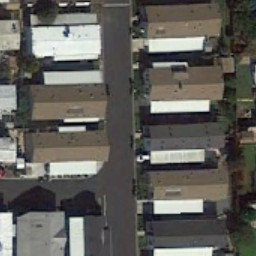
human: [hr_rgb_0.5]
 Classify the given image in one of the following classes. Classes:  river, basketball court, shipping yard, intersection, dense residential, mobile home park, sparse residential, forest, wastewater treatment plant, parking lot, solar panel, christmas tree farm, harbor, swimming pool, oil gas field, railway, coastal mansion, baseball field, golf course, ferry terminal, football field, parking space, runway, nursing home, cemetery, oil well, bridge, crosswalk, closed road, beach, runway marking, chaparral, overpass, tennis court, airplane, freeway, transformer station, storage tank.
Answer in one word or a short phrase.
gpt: mobile home park